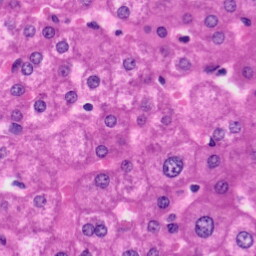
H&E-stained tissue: Liver